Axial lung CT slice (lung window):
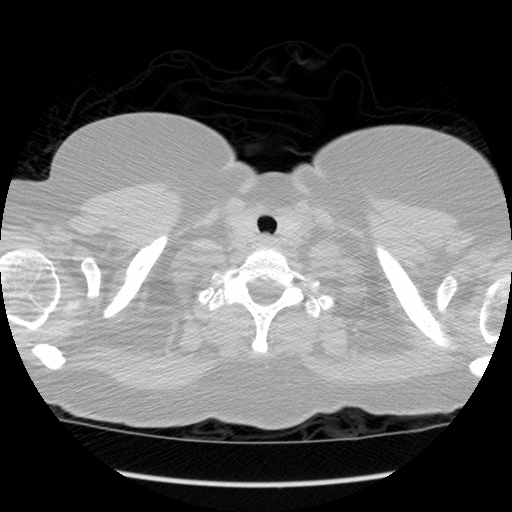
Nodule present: no